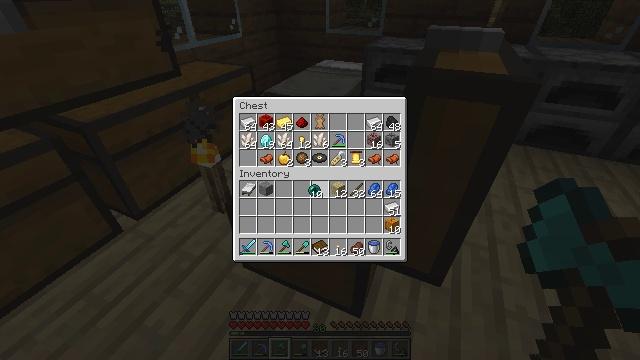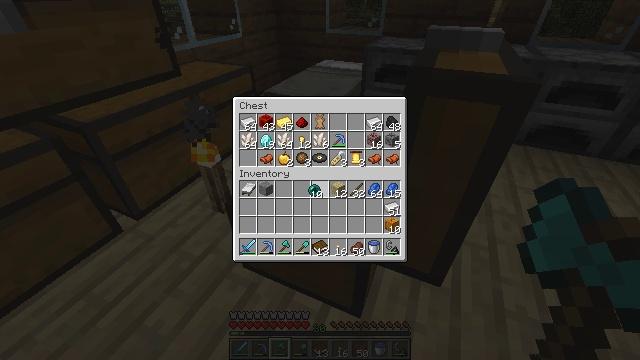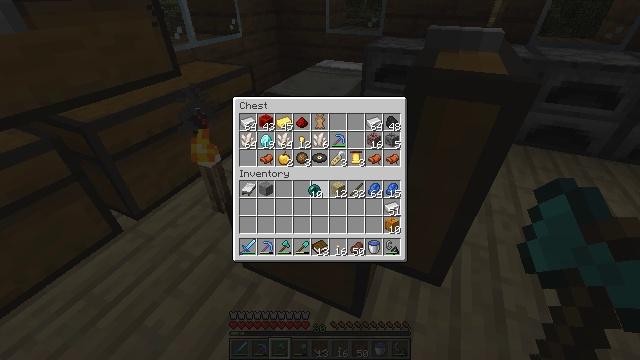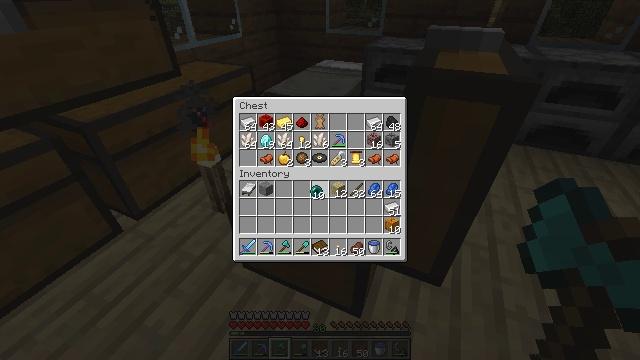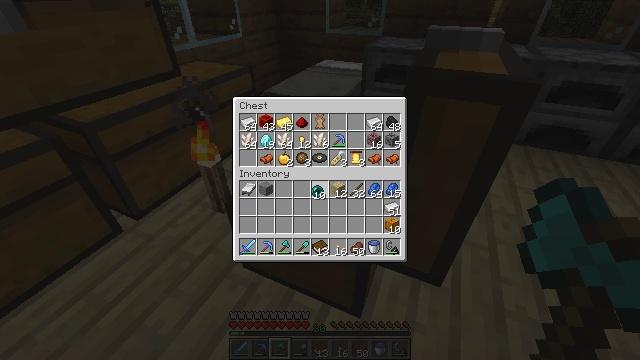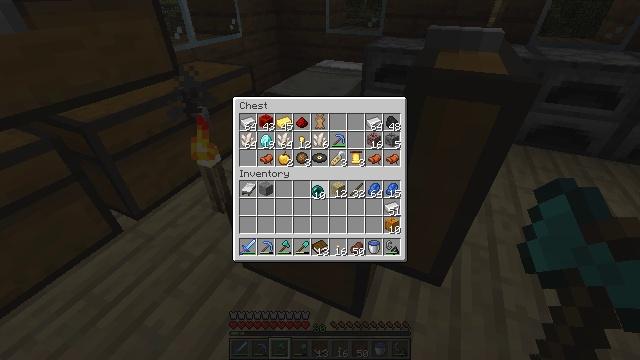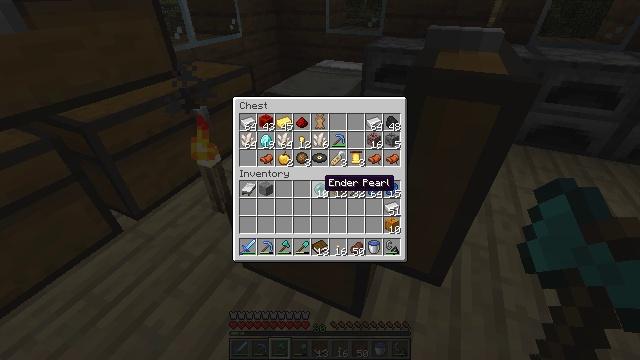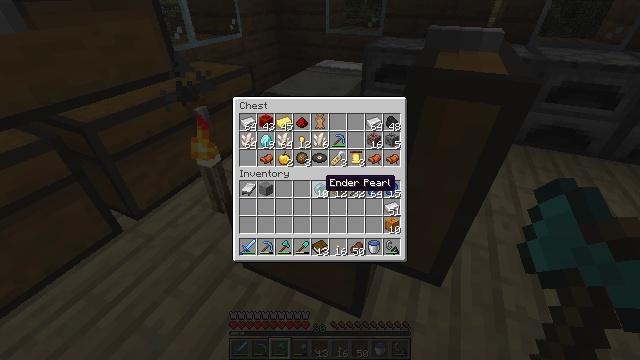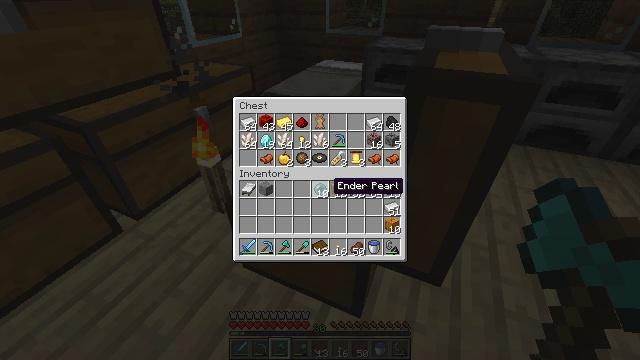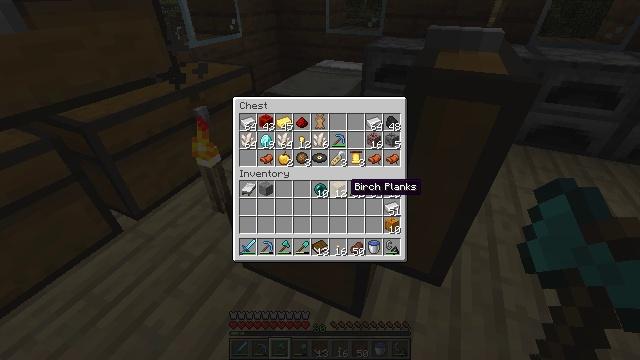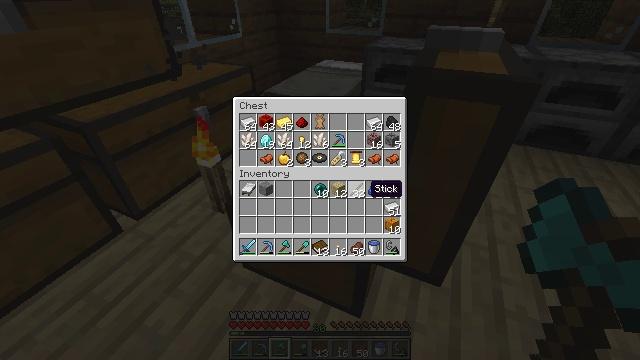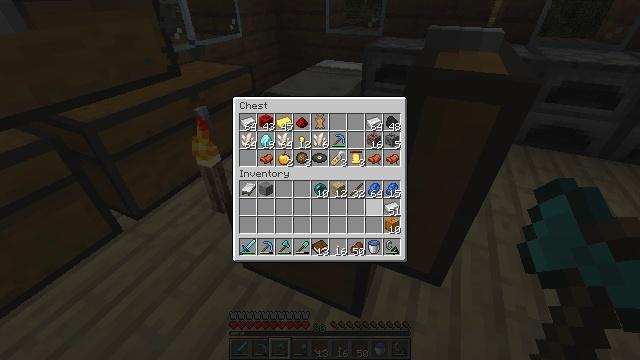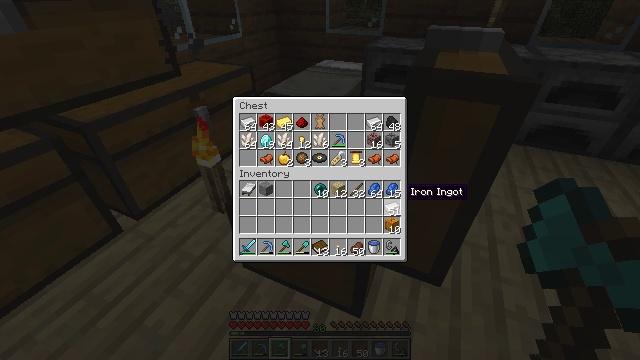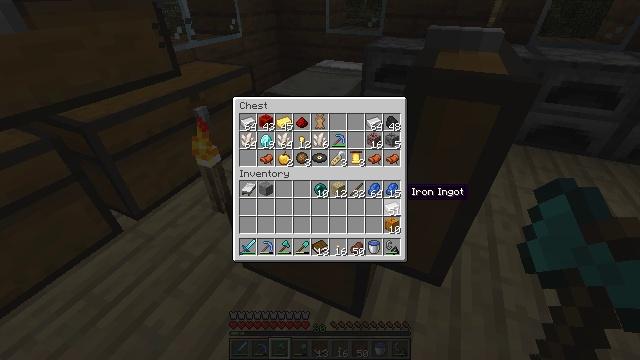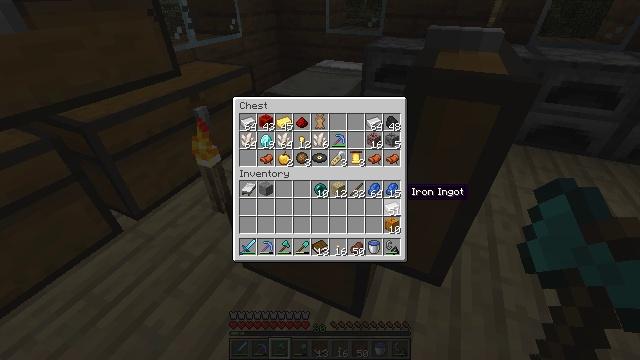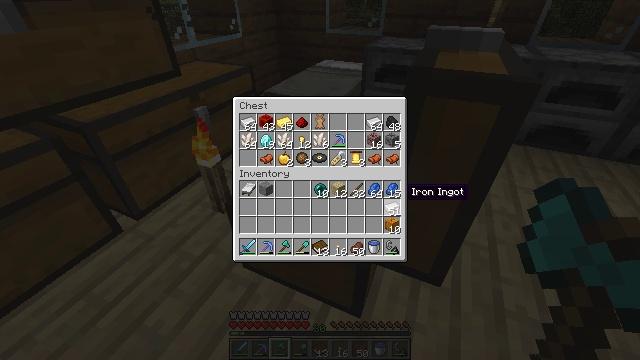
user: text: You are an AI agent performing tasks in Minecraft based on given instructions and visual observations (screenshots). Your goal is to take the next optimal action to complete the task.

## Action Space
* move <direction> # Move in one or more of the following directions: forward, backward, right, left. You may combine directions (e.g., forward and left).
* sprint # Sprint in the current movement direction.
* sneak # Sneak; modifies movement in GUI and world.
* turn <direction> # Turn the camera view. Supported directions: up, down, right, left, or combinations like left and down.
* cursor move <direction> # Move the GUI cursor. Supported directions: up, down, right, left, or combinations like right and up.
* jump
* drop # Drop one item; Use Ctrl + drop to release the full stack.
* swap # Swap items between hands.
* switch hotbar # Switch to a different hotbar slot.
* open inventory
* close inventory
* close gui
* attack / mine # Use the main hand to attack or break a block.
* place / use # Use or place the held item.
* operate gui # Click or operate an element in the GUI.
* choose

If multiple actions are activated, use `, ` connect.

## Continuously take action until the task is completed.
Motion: motion action
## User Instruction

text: Mine the powered rail from the track.
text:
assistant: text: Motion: no_op
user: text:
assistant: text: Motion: no_op
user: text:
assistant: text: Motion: no_op
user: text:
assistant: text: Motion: attack / mine
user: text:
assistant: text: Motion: attack / mine
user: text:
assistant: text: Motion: no_op
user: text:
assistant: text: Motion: no_op
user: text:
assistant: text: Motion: turn right
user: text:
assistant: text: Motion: turn right
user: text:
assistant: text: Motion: turn right
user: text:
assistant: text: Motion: turn right
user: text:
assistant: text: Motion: turn right
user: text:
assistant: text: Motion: no_op
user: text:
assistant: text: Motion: no_op
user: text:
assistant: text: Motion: no_op
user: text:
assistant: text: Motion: no_op
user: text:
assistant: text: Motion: turn right and up
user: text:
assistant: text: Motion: turn right
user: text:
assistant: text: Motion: turn right
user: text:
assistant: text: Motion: turn right and up
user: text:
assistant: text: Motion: turn right and up
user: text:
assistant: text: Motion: turn right
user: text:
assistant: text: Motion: turn right and up
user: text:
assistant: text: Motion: turn right
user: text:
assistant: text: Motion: use / place
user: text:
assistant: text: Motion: use / place
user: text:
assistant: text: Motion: use / place
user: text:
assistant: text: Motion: no_op
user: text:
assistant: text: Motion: no_op
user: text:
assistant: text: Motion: no_op